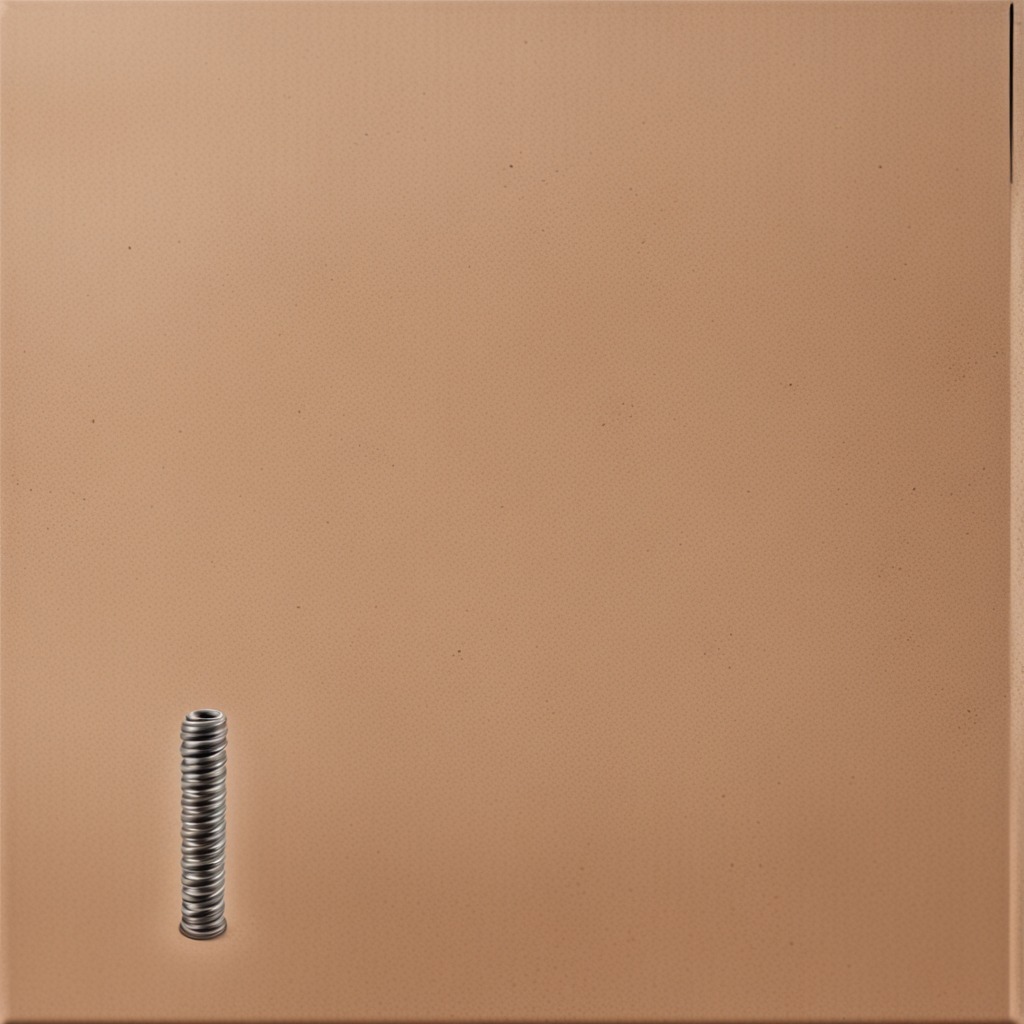
A coiled metal spring lies on a clean dry cardboard box surface in an outdoor workshop during daytime bright natural light soft shadows slightly creased but